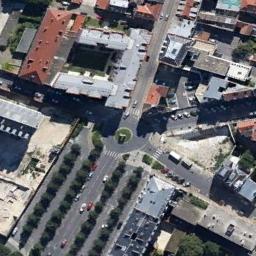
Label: roundabout